Aerial crown-view tile of a tropical tree (Barro Colorado Island, Panama), acquired 20241014:
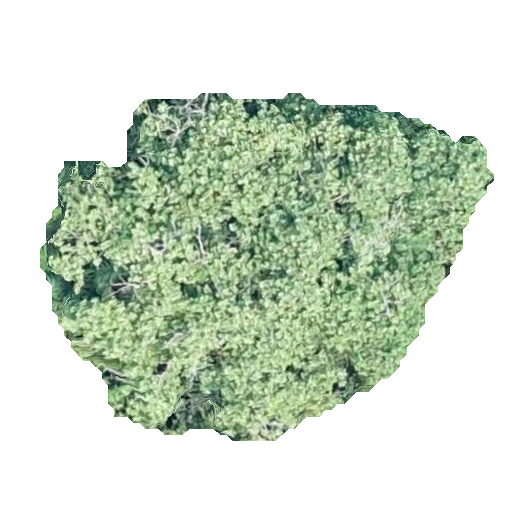
Species: Hieronyma alchorneoides
GBIF accepted scientific name: Hieronyma alchorneoides
Crown area: 176.247 m²